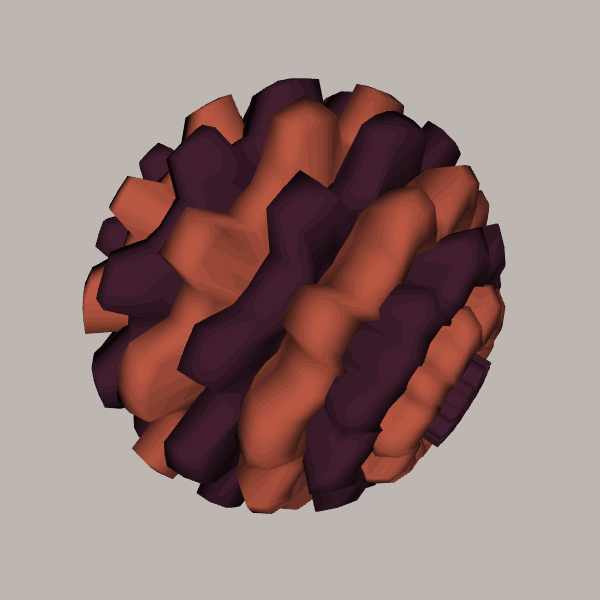
Background: light